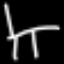
Label: chair